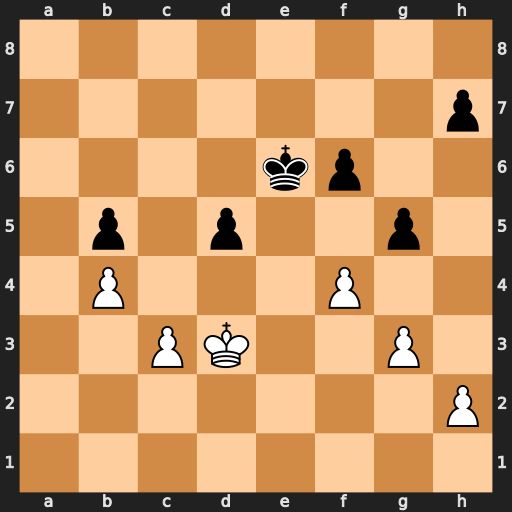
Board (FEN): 8/7p/4kp2/1p1p2p1/1P3P2/2PK2P1/7P/8
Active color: w
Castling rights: -
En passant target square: -
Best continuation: fxg5 fxg5 Kd4 g4 Kc5